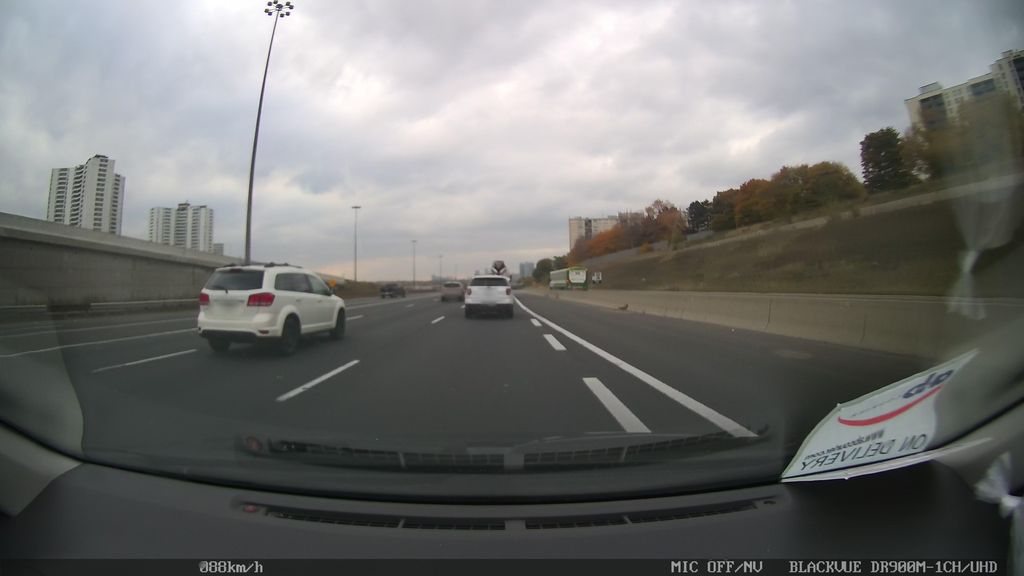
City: toronto